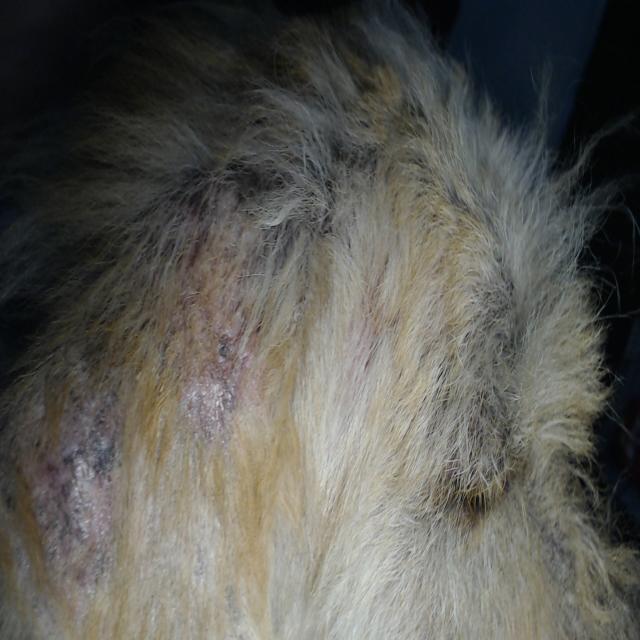
Canine demodicosis (Demodex mange) — caused by Demodex canis mites. Presents with alopecia, follicular papules, pustules, and comedones. Often localized on face and forelimbs.